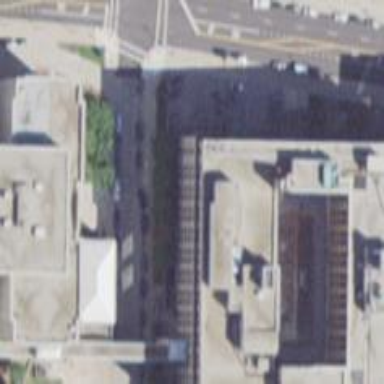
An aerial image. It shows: Civic government office building.